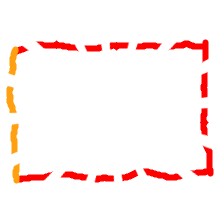
Shape: rectangle